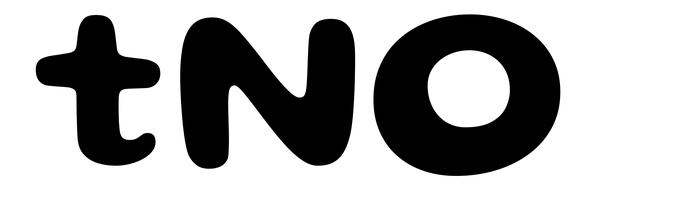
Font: Gluten_SemiBold